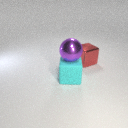
large red metal cube to the right of large cyan rubber cube